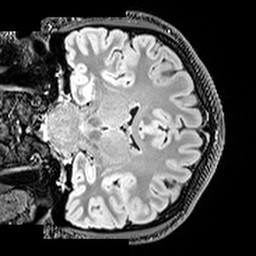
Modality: T2w
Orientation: coronal
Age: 25
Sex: male
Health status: healthy
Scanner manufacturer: siemens
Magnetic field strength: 3 T
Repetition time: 5 s
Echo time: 0.397 s